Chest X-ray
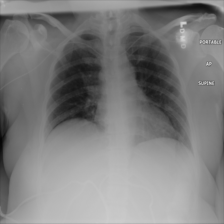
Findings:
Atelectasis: negative
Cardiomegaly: negative
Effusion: negative
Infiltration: negative
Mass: negative
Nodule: negative
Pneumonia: negative
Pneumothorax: negative
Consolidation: negative
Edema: negative
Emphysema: negative
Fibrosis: negative
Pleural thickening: negative
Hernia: negative